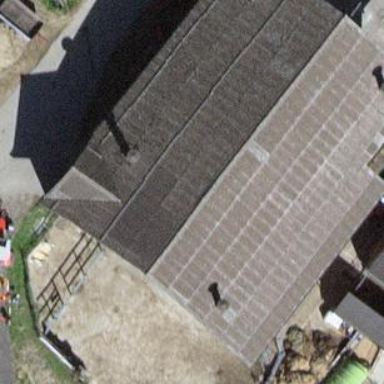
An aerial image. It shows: Stable.